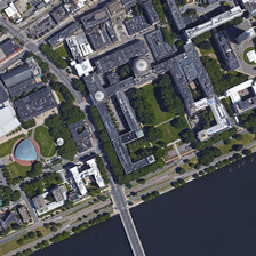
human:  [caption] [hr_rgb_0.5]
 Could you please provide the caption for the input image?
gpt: There are many buildings and some green trees by the river in the school.

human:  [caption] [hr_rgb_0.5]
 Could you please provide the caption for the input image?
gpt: The campus is located by the river, with magnificent buildings and perfect plants.

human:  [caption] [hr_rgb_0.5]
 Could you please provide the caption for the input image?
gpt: The campus is located by the river and has magnificent buildings and perfect plants.

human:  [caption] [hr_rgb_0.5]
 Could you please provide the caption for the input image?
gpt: Many buildings and some green trees in the school are by the river.

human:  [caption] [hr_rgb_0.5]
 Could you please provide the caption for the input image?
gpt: Many buildings and some green trees are near a river in a school.